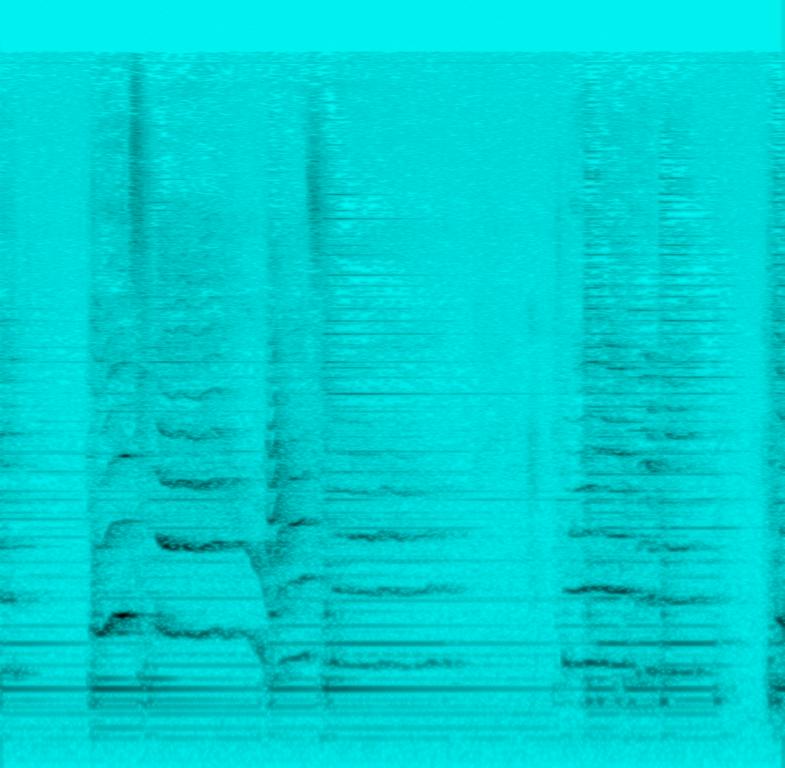
This is a home recording. The guitar in this recording is being played off-pitch and no real chords are being played. The singer is a child who sings in falsetto.